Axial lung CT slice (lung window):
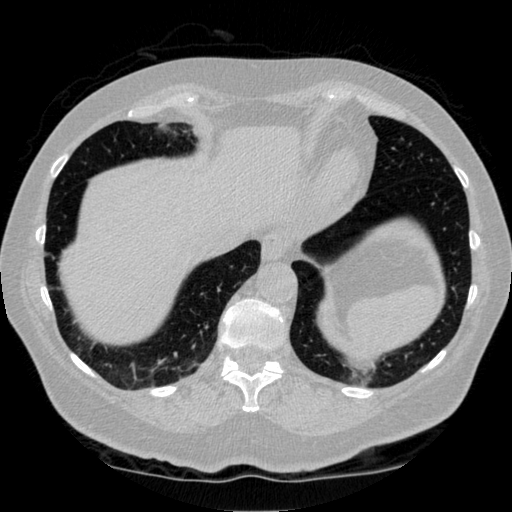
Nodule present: no